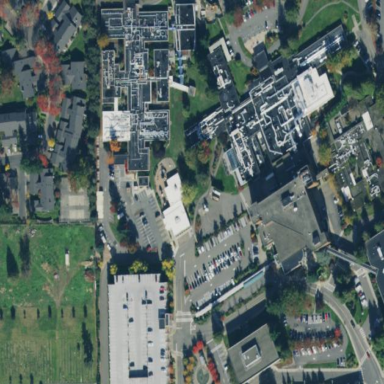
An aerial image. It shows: Healthcare facility identified as hospital.